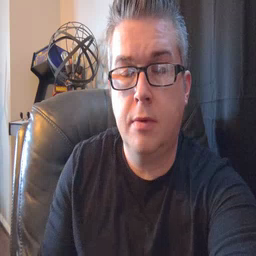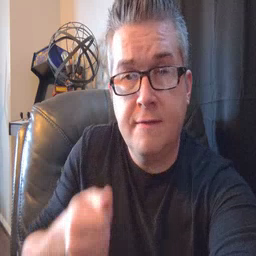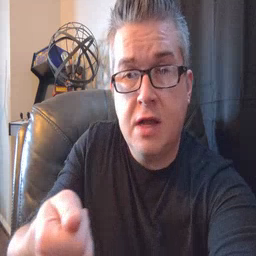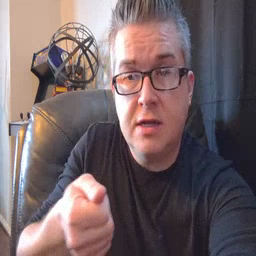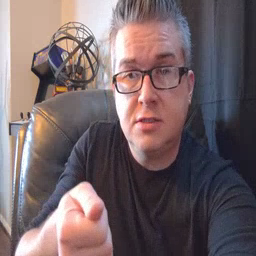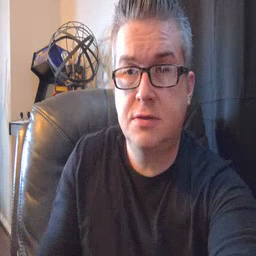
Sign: vacuum